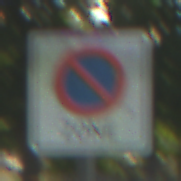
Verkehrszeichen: BeginnEingeschraenktesHalteverbotZone
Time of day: SunriseSunset
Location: Outdoor (Suburban)
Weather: PartlyCloudy
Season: NotSpecified
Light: Natural